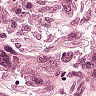
Metastatic tissue present: yes